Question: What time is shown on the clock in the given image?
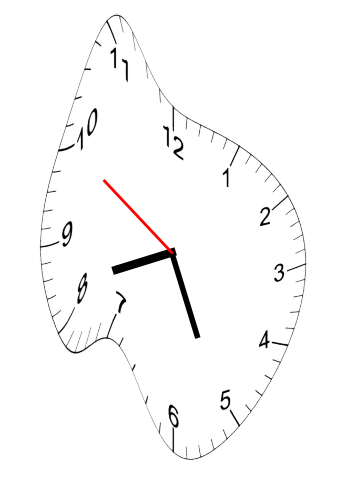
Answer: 08:25:50